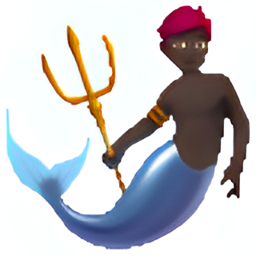
Name: merman dark skin tone
Emoji: 🧜🏿‍♂️
Group: People & Body
Sub-group: person-fantasy